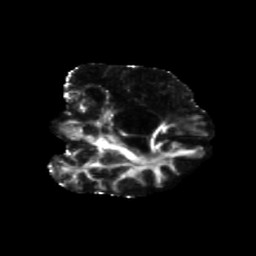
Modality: FA
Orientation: coronal
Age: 48
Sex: male
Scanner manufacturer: siemens
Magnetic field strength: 3 T
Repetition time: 5.25 s
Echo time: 0.08 s